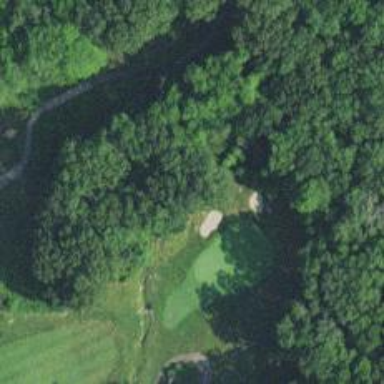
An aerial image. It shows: View of golf hole.